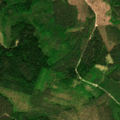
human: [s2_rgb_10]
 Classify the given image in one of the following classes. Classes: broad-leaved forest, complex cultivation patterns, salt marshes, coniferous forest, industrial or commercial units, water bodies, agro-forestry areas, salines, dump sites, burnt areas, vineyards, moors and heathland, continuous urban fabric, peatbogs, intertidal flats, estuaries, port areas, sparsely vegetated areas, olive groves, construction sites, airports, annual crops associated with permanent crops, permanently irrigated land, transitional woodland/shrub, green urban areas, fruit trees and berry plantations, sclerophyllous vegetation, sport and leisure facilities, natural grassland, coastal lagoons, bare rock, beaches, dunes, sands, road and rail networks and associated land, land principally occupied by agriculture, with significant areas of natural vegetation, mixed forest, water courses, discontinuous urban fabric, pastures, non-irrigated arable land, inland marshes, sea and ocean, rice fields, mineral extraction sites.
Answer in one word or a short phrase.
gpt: coniferous forest, mixed forest, transitional woodland/shrub